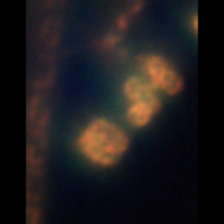
Taxon: Thalassiosira
Group: Diatoms